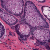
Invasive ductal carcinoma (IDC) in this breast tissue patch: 0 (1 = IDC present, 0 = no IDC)